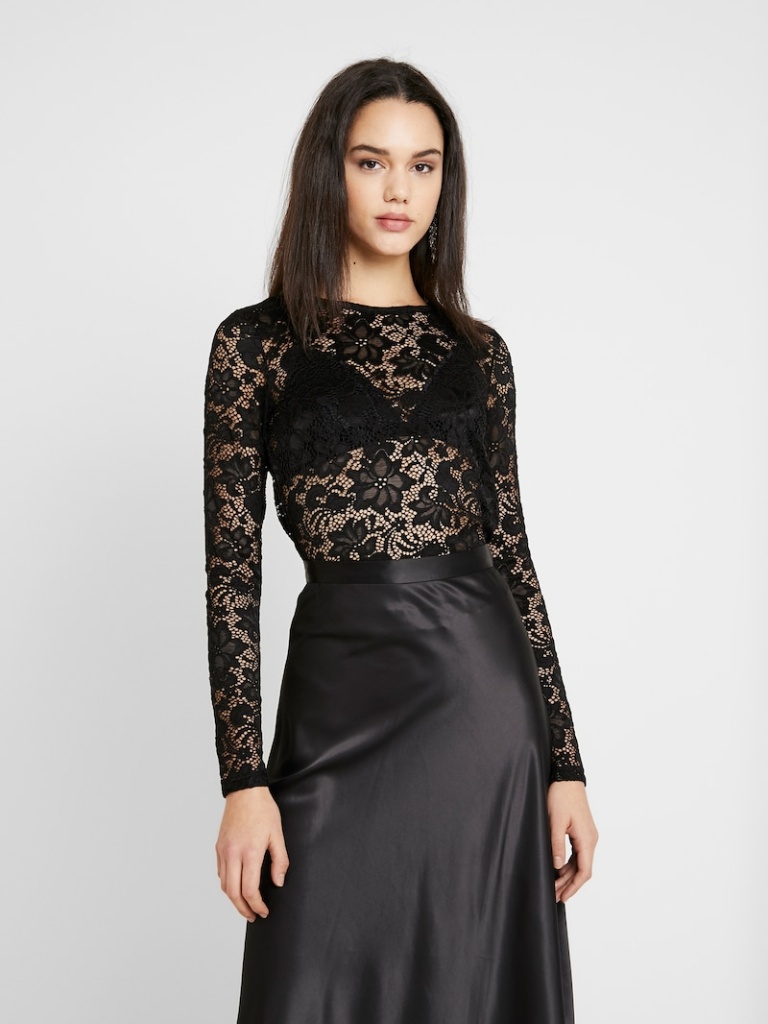
lace tight a long-sleeved with the sleeves down hip length Fully Tucked in crew top